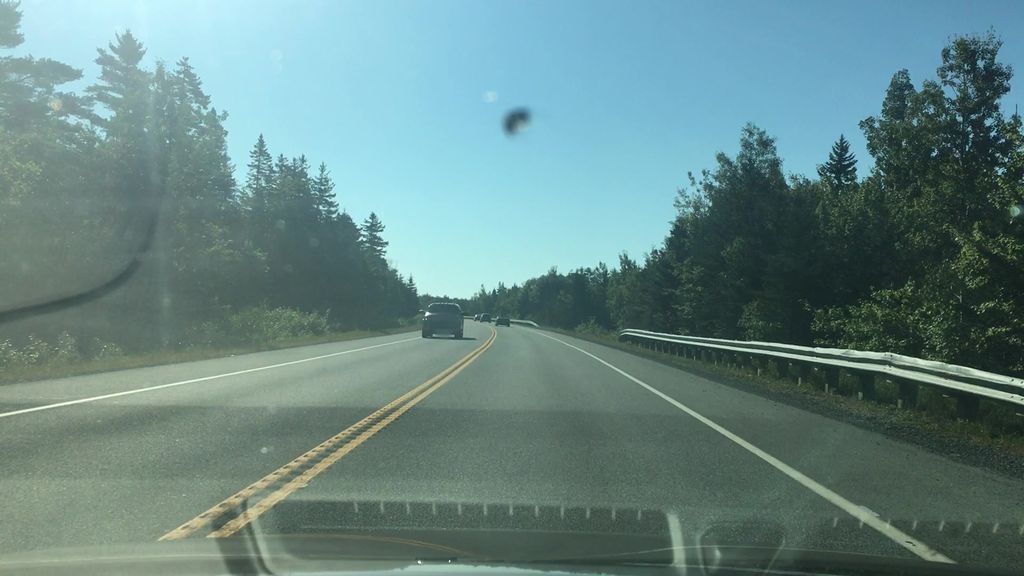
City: halifax